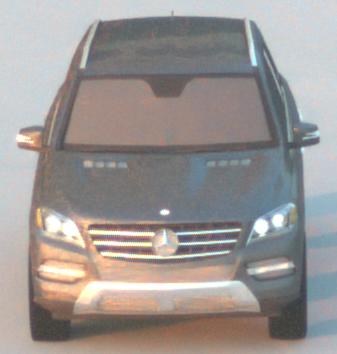
Make: Mercedes-Benz
Model: ML 350
Detailed model: M-Class (166)
Model produced from: 2011/11
Model produced until: 2014/10
Doors: 5
Color: gray
Road condition: dry road
Daytime: sunrise or sunset
Contrast: medium contrast